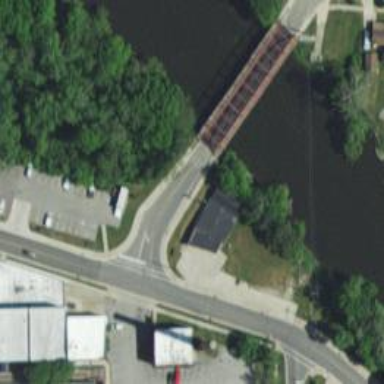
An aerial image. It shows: Tertiary road crossing truss bridge.